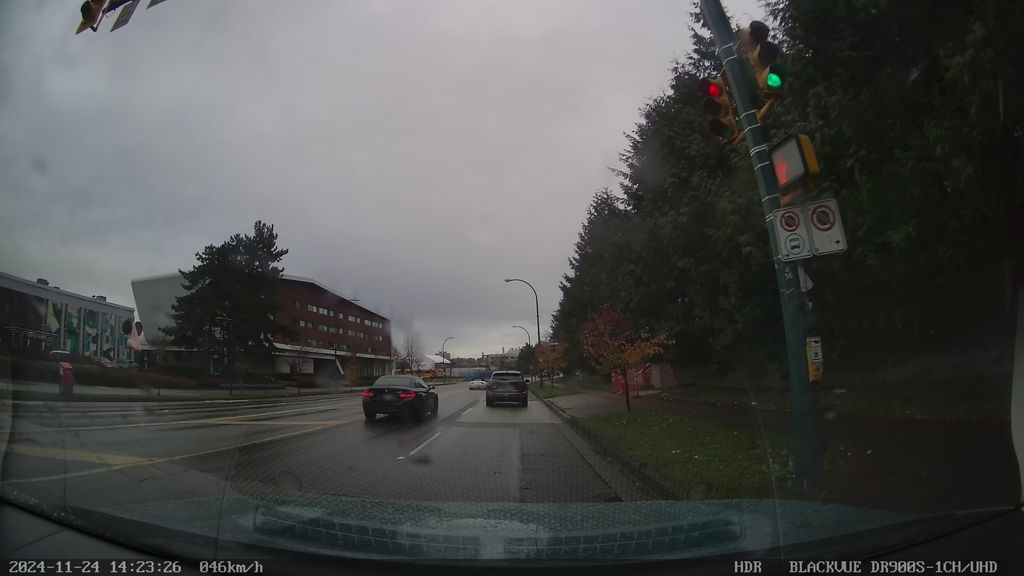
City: vancouver